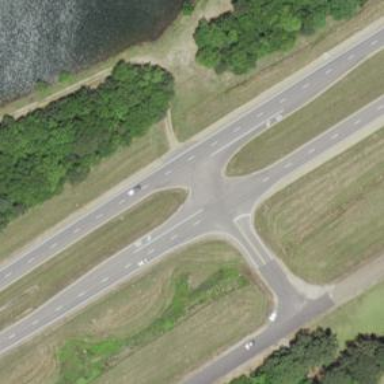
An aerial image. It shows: Asphalt primary highway with dual carriageway configuration and expressway characteristics.